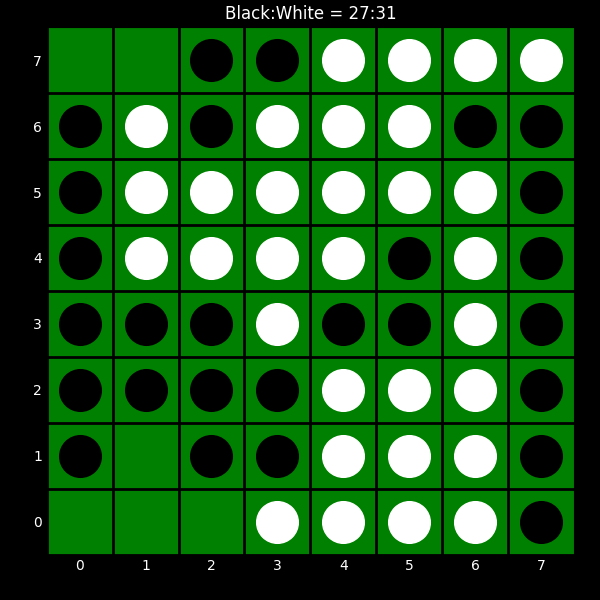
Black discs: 27
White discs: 31